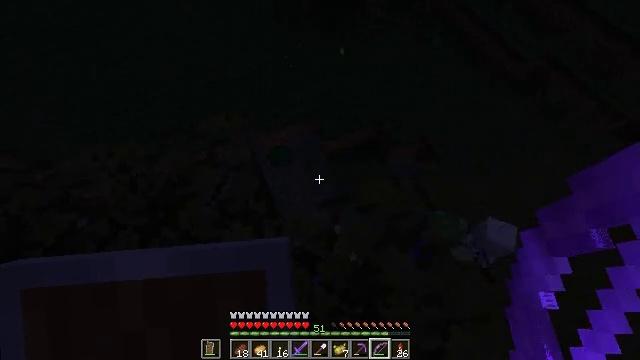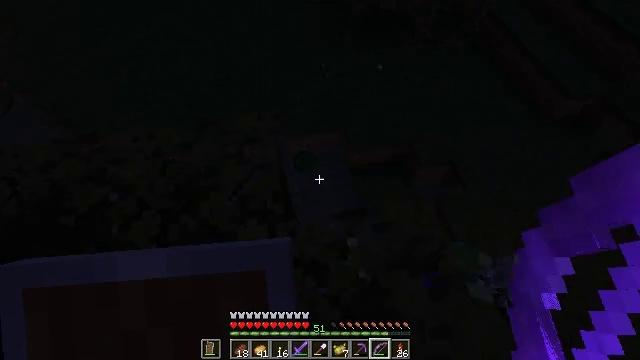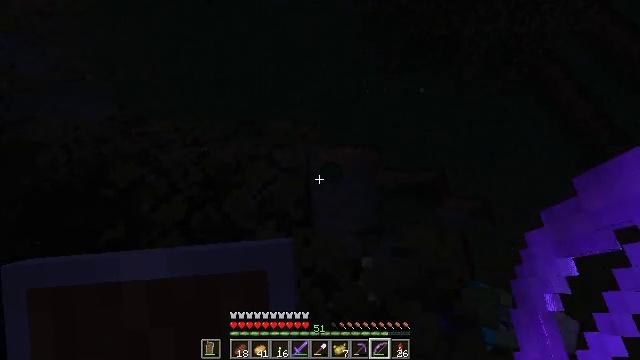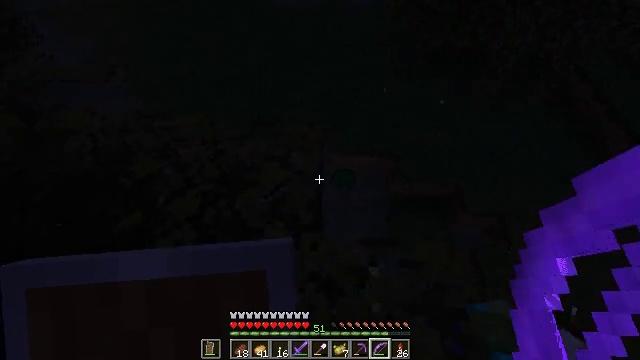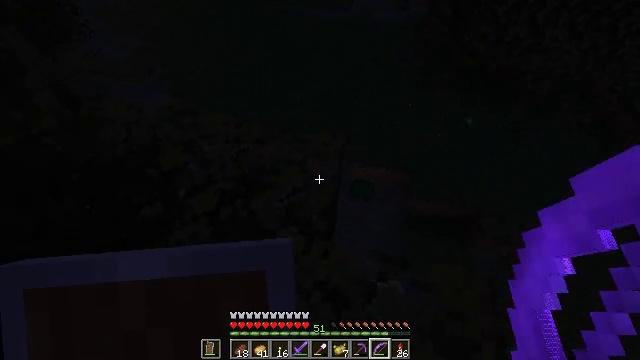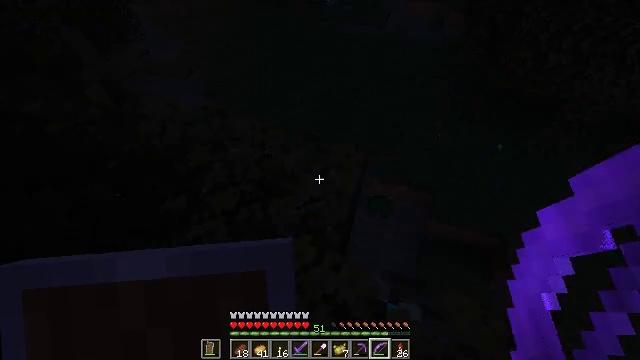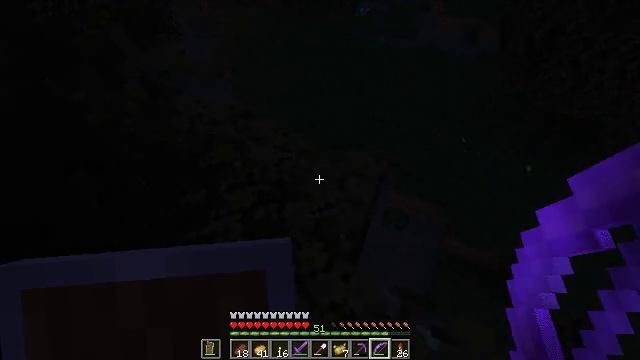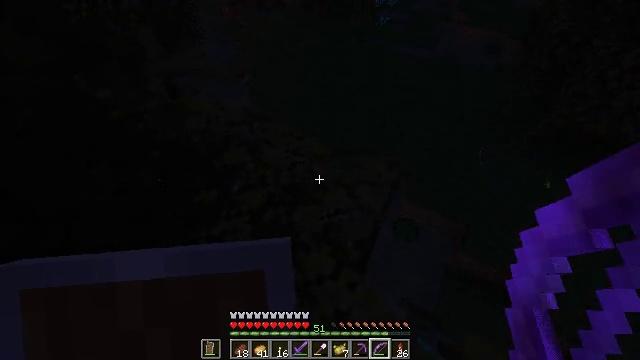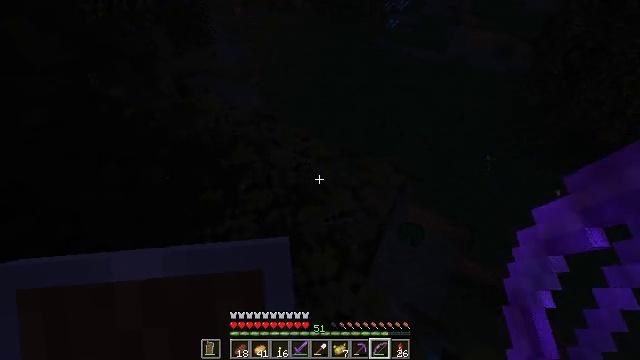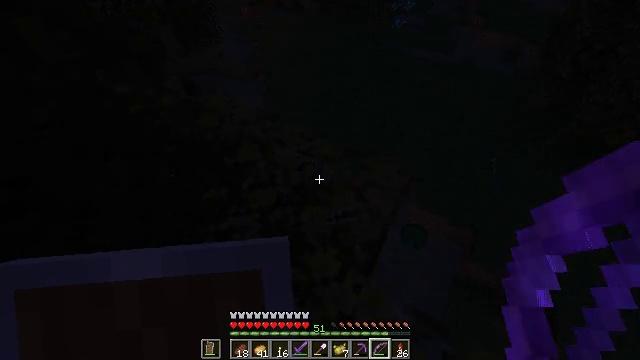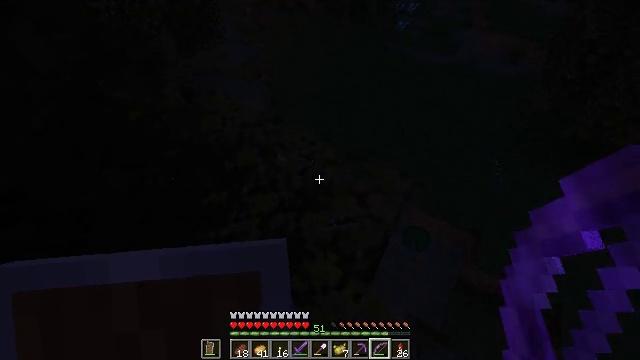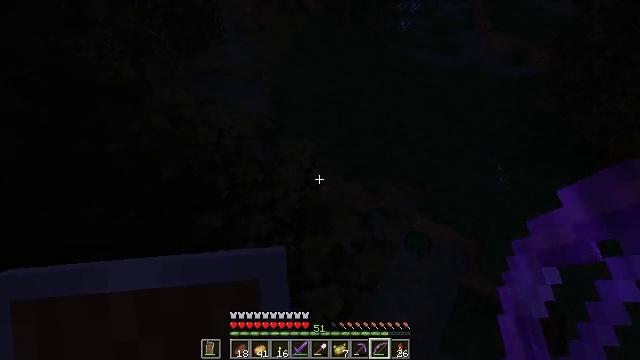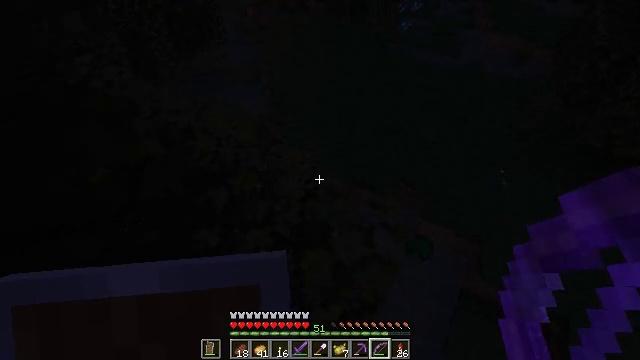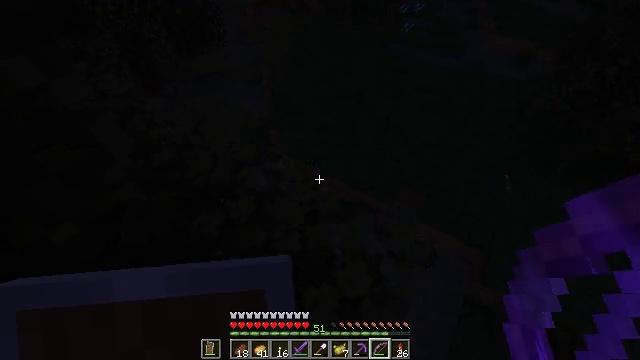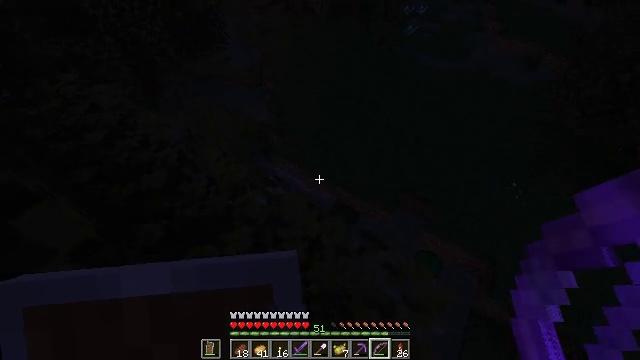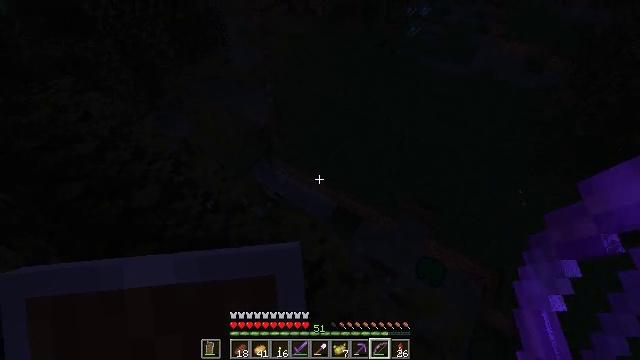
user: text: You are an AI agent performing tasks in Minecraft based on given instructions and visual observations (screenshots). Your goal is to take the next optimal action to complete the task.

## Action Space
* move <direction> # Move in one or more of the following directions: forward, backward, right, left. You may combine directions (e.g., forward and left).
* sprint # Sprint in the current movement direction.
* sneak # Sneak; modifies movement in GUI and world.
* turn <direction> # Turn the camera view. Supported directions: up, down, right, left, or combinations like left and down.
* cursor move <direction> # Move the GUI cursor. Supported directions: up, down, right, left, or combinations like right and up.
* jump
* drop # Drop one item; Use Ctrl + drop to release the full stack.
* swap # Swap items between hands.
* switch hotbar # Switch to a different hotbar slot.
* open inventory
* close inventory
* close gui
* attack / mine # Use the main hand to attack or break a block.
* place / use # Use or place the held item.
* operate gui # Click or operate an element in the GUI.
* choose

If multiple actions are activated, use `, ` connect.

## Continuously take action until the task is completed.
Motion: motion action
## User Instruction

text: Hunt mobs.
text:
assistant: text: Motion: turn left and up
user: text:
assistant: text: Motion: turn left and up
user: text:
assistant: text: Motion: turn left and up
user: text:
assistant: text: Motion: turn left and up
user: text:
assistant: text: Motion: turn left and up
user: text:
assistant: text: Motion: turn left and up
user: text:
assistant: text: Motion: turn left and up
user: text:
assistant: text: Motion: turn left
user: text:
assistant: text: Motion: turn left
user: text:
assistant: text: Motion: move forward
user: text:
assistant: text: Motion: move forward
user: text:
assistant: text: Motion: move forward
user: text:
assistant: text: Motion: move forward
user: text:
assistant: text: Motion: move forward
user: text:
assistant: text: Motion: move forward
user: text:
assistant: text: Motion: turn left
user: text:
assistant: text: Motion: no_op
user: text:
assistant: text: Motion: no_op
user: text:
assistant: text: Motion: no_op
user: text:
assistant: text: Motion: no_op
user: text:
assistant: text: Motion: no_op
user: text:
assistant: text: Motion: no_op
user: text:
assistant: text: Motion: no_op
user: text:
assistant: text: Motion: no_op
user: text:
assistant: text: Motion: no_op
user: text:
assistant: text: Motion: move forward, turn right
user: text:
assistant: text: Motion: move forward, turn right
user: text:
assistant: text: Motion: move forward, turn right
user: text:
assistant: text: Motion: move forward, turn right
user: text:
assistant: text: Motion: move forward, turn right